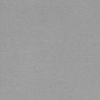
Label: dusty